Question: I need to graph a metric by spatial position in a call center.
I wrote in R a tiny example:
'''
tt<-data.frame(a1=c(0.4,.5,.5,.7),a2=c(.5,.6,.7,.8), a3=c(.8,.7,.9,.8))
row.names(tt)<-paste("L", 1:4, sep='')
tt<-as.matrix(tt)
tt
'''
So my matrix is:
> '''
> tt
a1 a2 a3
L1 0.4 0.5 0.8
L2 0.5 0.6 0.7
L3 0.5 0.7 0.9
L4 0.7 0.8 0.8
'''
I tried:
'''
palette <- colorRampPalette(c('#f0f3ff','#0033BB'))(256)
library(fields)
image.plot(t(tt[rev(order(row.names(tt))),]),col = palette, axes=F ,
lab.breaks=NULL)
'''
I had to transpose and reorder the matrix because I wanted the way you read it in the table.
So I got:

I need to add next to each square the row and column names. For example, top left squared should have "L1" at the left and "a1" at the top.
Also I would like to add the values in each square.
I tried axis() but I got the wrong result. I'm pretty new in doing graphs in R, so any help would be appreciated.
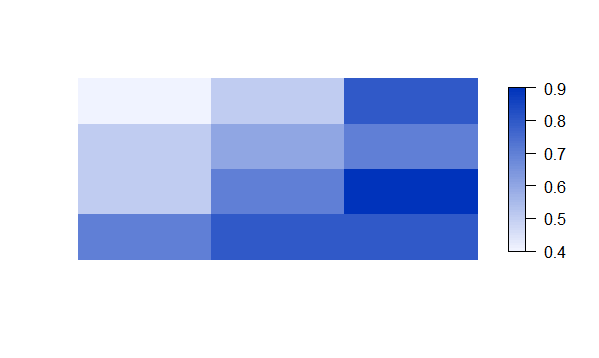
Answer: I think you'll be much happier using ggplot -- it makes this sort of thing easy, much less error-prone, and plot code is more readable. For this, you'll want to keep your data in a dataframe, and melt it to be in "long form" (here I use melt from the reshape2 package, but you could also just set your dataframe up in this form to start with). Try this:
'''
library(ggplot2)
library(reshape2)
tt<-data.frame(a1=c(0.4,.5,.5,.7),a2=c(.5,.6,.7,.8), a3=c(.8,.7,.9,.8))
tt$row <- paste("L", 1:4, sep='')
tt_melt <- melt(tt)
ggplot(data=tt_melt,
aes(x=variable, y=row, fill=value)) + geom_tile() +
geom_text(aes(label=value), color='white') + theme_bw()
'''

ggplot also allows you to control the color scale if you wish. If you're going to be plotting in R, it's well worth investing a couple hours learning ggplot!